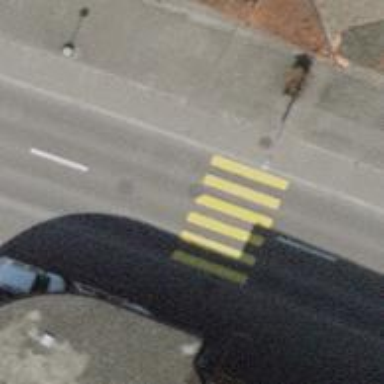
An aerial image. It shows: Uncontrolled zebra crossing on the road.